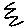
Label: zigzag